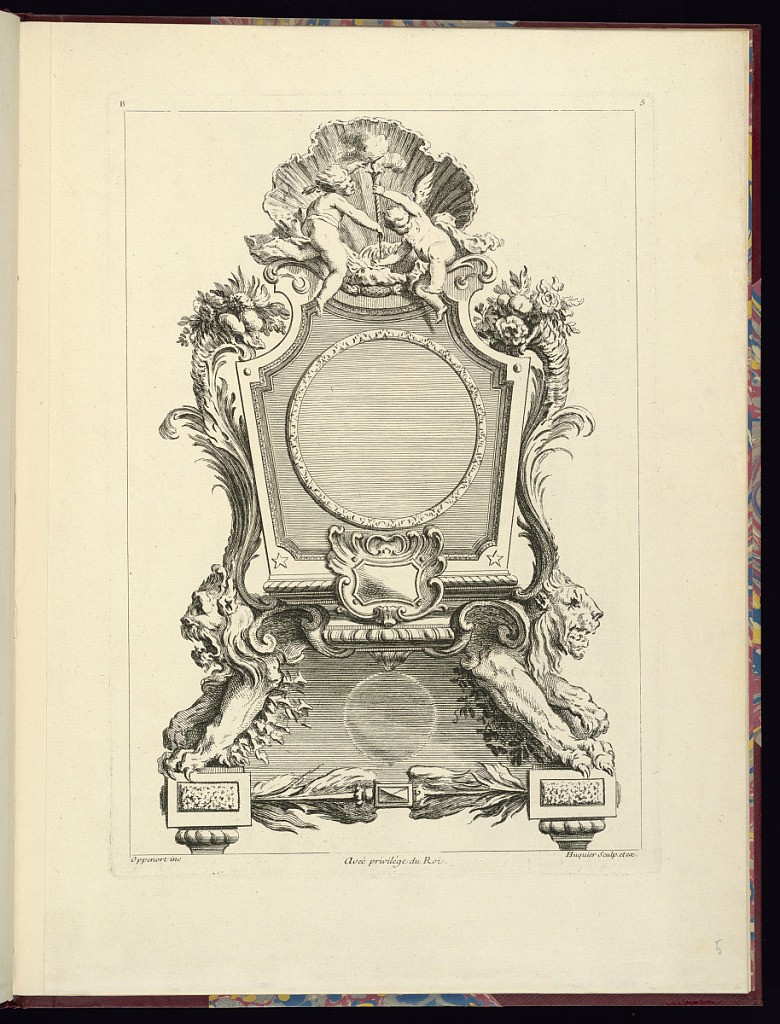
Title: Mantel Clock Case Design
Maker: Gilles-Marie Oppenord, French, 1672–1742
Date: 1738
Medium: Etching and engraving on laid paper
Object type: Print
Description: Design for a mantel clock decorated with rococo motifs and ornament. The clock case is topped with two winged putti holding a flaming torch and an arrow within a shell, with scrolling acanthus leaves and cornucopia of fruit and flowers on the sides. The base is framed by lion heads and legs on either side, with leaves. The clock face in the center is round with a running pattern border, framed within a larger case decorated with a cartouche, gadrooning and other motifs. The plate is signed and numbered. A profile (side view) of the design is illustrated on plate 6 within this series (1921-6-376-6).